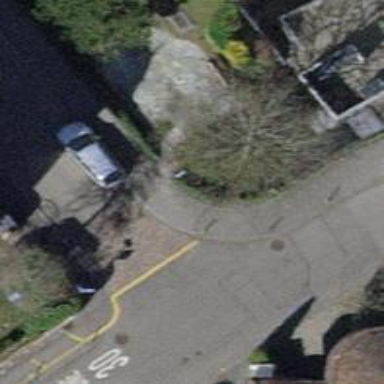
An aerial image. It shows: Kerb barrier.